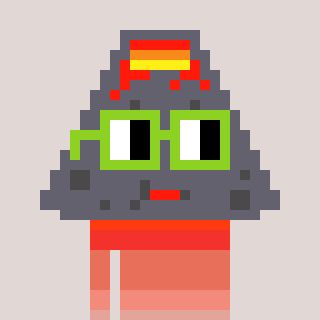
a pixel art character with square light green glasses, a volcano-shaped head and a magenta-colored body on a warm background